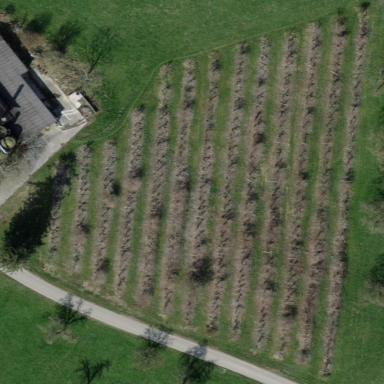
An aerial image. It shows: Orchard.